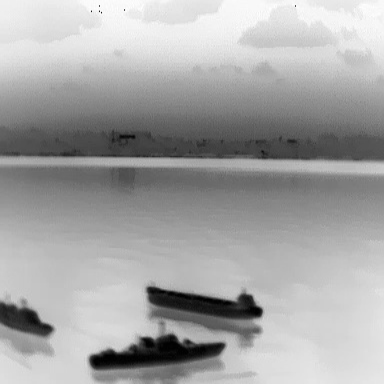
There are three objects shown in the infrared image, including a liner, and two warships.